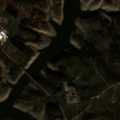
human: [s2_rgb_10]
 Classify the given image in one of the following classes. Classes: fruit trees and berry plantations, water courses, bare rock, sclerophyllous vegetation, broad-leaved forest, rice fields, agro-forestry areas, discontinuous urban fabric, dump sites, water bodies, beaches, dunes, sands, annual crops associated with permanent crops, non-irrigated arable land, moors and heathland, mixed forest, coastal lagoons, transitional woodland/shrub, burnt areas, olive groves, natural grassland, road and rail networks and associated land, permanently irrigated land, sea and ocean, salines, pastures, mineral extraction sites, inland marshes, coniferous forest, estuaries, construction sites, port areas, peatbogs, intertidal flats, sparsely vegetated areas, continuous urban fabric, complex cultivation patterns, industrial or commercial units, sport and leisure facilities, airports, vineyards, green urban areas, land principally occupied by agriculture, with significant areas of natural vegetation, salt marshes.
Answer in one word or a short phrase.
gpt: olive groves, agro-forestry areas, transitional woodland/shrub, water bodies